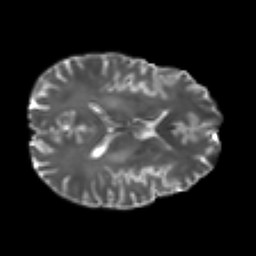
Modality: T2w
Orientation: axial
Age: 39
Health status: ill
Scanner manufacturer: philips
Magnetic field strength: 3 T
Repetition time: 9 s
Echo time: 0.127 s